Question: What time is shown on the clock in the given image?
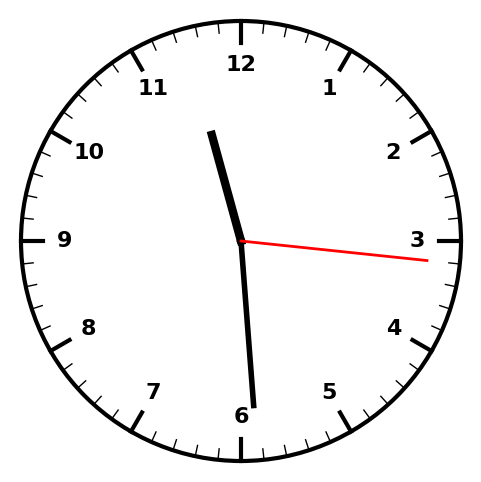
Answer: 11:29:16